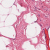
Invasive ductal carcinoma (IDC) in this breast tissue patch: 0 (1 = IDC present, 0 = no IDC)